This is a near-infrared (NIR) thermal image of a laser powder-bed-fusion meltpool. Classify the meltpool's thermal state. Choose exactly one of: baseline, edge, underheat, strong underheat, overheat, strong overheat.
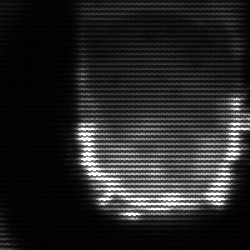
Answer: baseline